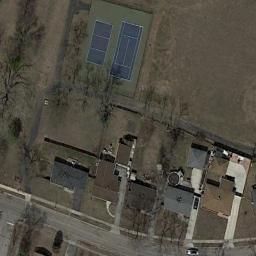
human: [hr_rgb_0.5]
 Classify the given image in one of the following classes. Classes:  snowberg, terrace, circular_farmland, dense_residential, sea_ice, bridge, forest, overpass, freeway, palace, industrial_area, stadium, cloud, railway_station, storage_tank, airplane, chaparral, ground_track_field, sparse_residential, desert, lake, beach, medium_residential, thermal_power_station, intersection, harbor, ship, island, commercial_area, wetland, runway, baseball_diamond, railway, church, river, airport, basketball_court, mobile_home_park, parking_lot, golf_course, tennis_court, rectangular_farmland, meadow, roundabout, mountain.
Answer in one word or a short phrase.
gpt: tennis_court